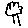
Label: tree